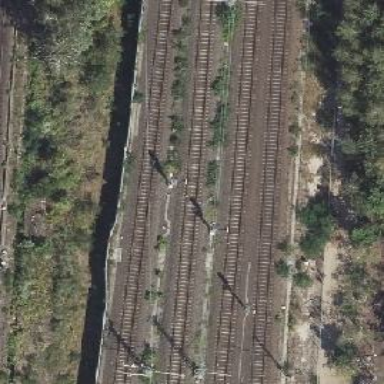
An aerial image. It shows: Railway signal.